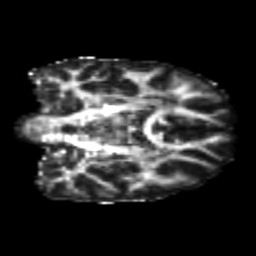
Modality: FA
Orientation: coronal
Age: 22
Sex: female
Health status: healthy
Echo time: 0.074 s